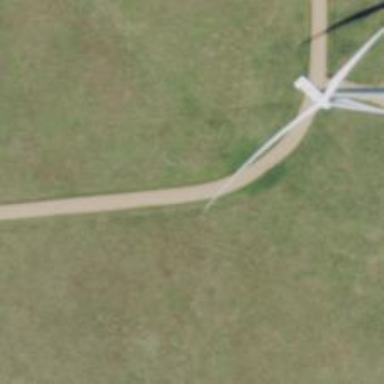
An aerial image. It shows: Road designated for service vehicles specifically for accessing wind farm.